Brain MRI, t1w sequence, axial 2D slice.
Patient: age 50, sex M, weight 90 kg, height 1.9 m
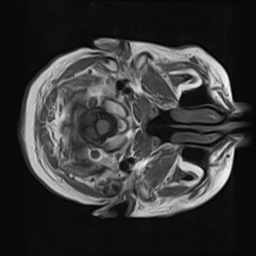